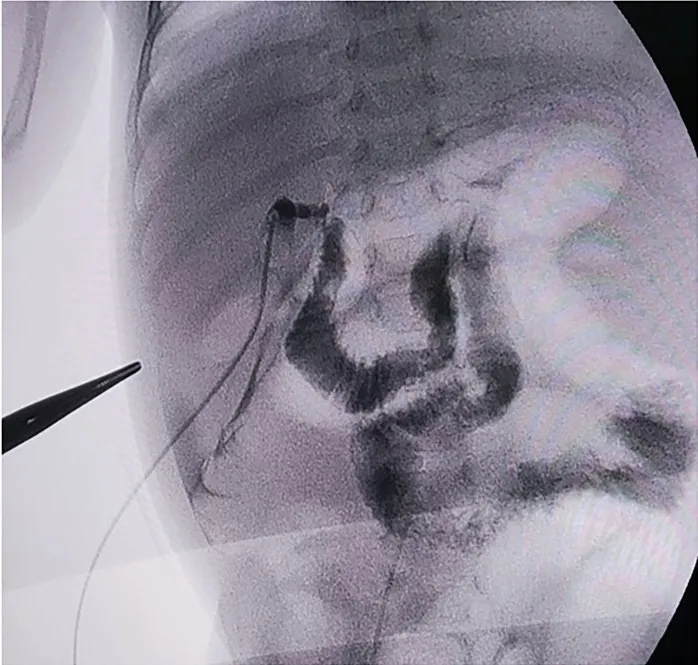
X-ray of the cholangiography during the second operation.
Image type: radiology (x_ray)